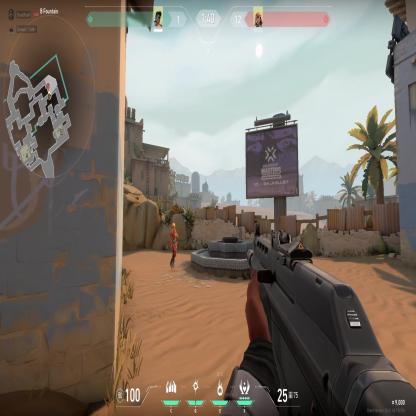
Label: enemy